Question:
I am working on a skeletal animation system using a custom built IQE loader and renderer in Lua. Nearly everything is working at this point, except the skeleton seems to be disjointed when animating. Each joint translates, rotates, and scales correctly but is not taking the position of its parent into account, thus creating some awful problems.
In referencing the IQM spec and demo, I cannot for the life of me find out what is going wrong. My Lua code is (as far as I can tell) identical to the reference C++.
Calculating Base Joint Matrices:
'''
local base = self.active_animation.base
local inverse_base = self.active_animation.inverse_base
for i, joint in ipairs(self.data.joint) do
local pose = joint.pq
local pos = { pose[1], pose[2], pose[3] }
local rot = matrix.quaternion(pose[4], pose[5], pose[6], pose[7])
local scale = { pose[8], pose[9], pose[10] }
local m = matrix.matrix4x4()
m = m:translate(pos)
m = m:rotate(rot)
m = m:scale(scale)
local inv = m:invert()
if joint.parent > 0 then
base[i] = base[joint.parent] * m
inverse_base[i] = inv * inverse_base[joint.parent]
else
base[i] = m
inverse_base[i] = inv
end
end
'''
Calculating Animation Frame Matrices
'''
local buffer = {}
local base = self.active_animation.base
local inverse_base = self.active_animation.inverse_base
for k, pq in ipairs(self.active_animation.frame[self.active_animation.current_frame].pq) do
local joint = self.data.joint[k]
local pose = pq
local pos = { pose[1], pose[2], pose[3] }
local rot = matrix.quaternion(pose[4], pose[5], pose[6], pose[7])
local scale = { pose[8], pose[9], pose[10] }
local m = matrix.matrix4x4()
m = m:translate(pos)
m = m:rotate(rot)
m = m:scale(scale)
local f = matrix.matrix4x4()
if joint.parent > 0 then
f = base[joint.parent] * m * inverse_base[k]
else
f = m * inverse_base[k]
end
table.insert(buffer, f:to_vec4s())
end
'''
The full code is <URL> is included.
Final note: Our matrix code has been verified against other implementations and several tests.
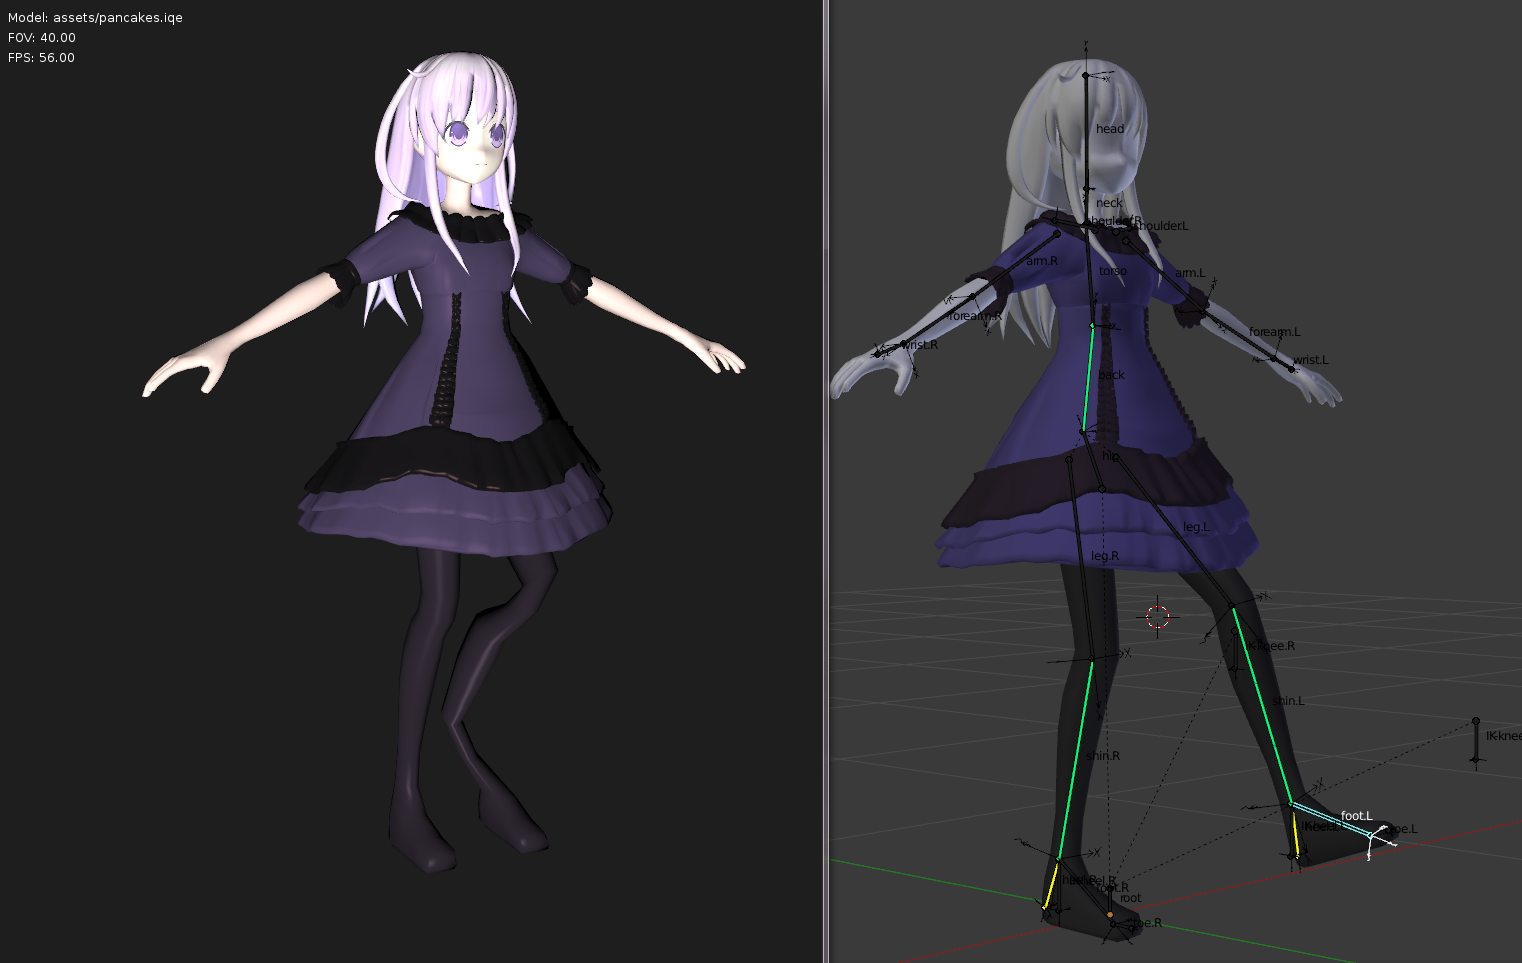
Answer: Transformations of parent bones should effect transformations of their children. Indeed, this is achieved, by specifying transformation of particular bone in a frame of it's parent. So, usually transformation of bones are specified in their local coordinate system, that depends on it's parent. If any of the parents transformed, this transformation would effect all children, even if their local transformations didn't changed.
In your case, you once cache all absolute (relative to the root, to be precise) transformation of each node. Then you update local transforms of each node using the cache, and do not update your cache. So, how the change of local transform of a node would effect it's child, if when you update the child you use cache instead of the actual parent transform?
There is one more issue. Why you do the following thing?
'''
f = base[joint.parent] * m * inverse_base[k]
'''
I mean, usually it would be just:
'''
f = base[joint.parent] * m
'''
I guess, that transformations recorded in animation is absolute (relative to the root, to be precise). It is very strange. Usually every transformation is local. Check this issue, because this will add you lots of problems.
More over, I don't see any need to cache something in your case (except of , that is usually not needed).
Change your function as follows:
'''
local buffer = {}
local transforms = {}
local inverse_base = self.active_animation.inverse_base
for k, pq in ipairs(self.active_animation.frame[self.active_animation.current_frame].pq) do
local joint = self.data.joint[k]
local pose = pq
local pos = { pose[1], pose[2], pose[3] }
local rot = matrix.quaternion(pose[4], pose[5], pose[6], pose[7])
local scale = { pose[8], pose[9], pose[10] }
local m = matrix.matrix4x4()
m = m:translate(pos)
m = m:rotate(rot)
m = m:scale(scale)
local f = matrix.matrix4x4()
if joint.parent > 0 then
transforms[k] = transforms[joint.parent] * m
f = transforms[k] * inverse_base[k]
else
f = m * inverse_base[k]
transforms[k] = m
end
table.insert(buffer, f:to_vec4s())
end
'''
This works good for me. Try to get rid of the and you would be able to remove all animation related code from your function
P.S. Usually, all nodes are updated by traversing down the tree. However, you update nodes by going though the list. You should be aware, that you must guarantee somehow that for any node it's children would go after it.